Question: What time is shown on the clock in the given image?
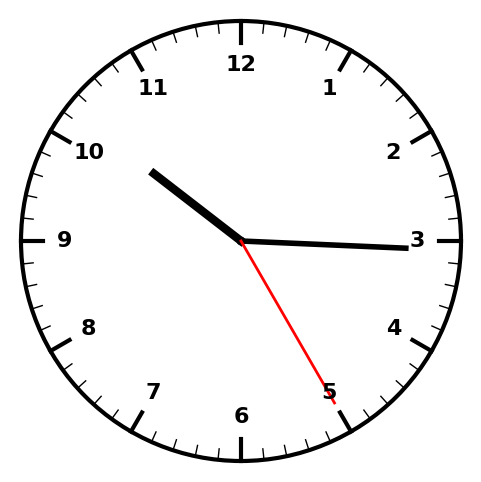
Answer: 10:15:25